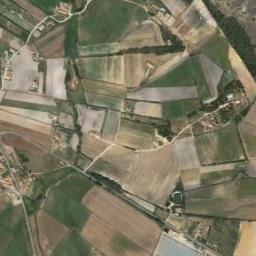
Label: rectangular_farmland